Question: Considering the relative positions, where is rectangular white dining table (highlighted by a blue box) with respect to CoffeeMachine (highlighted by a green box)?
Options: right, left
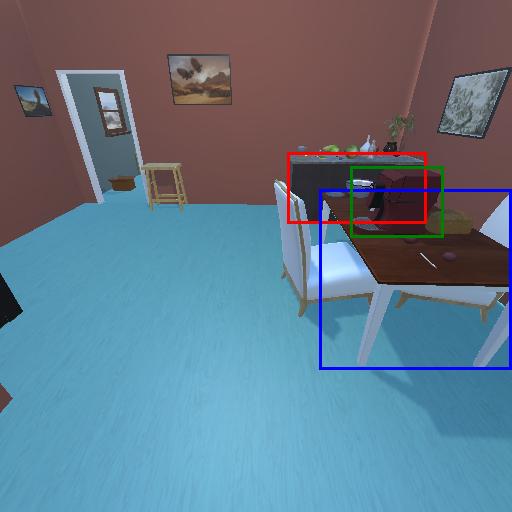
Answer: right